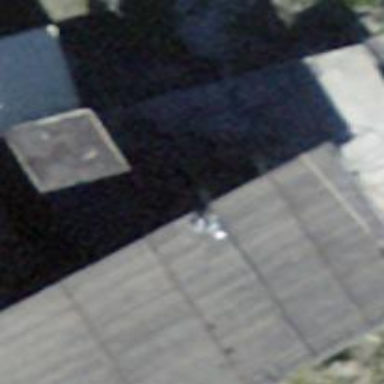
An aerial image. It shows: Building serving as aerialway station.